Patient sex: F
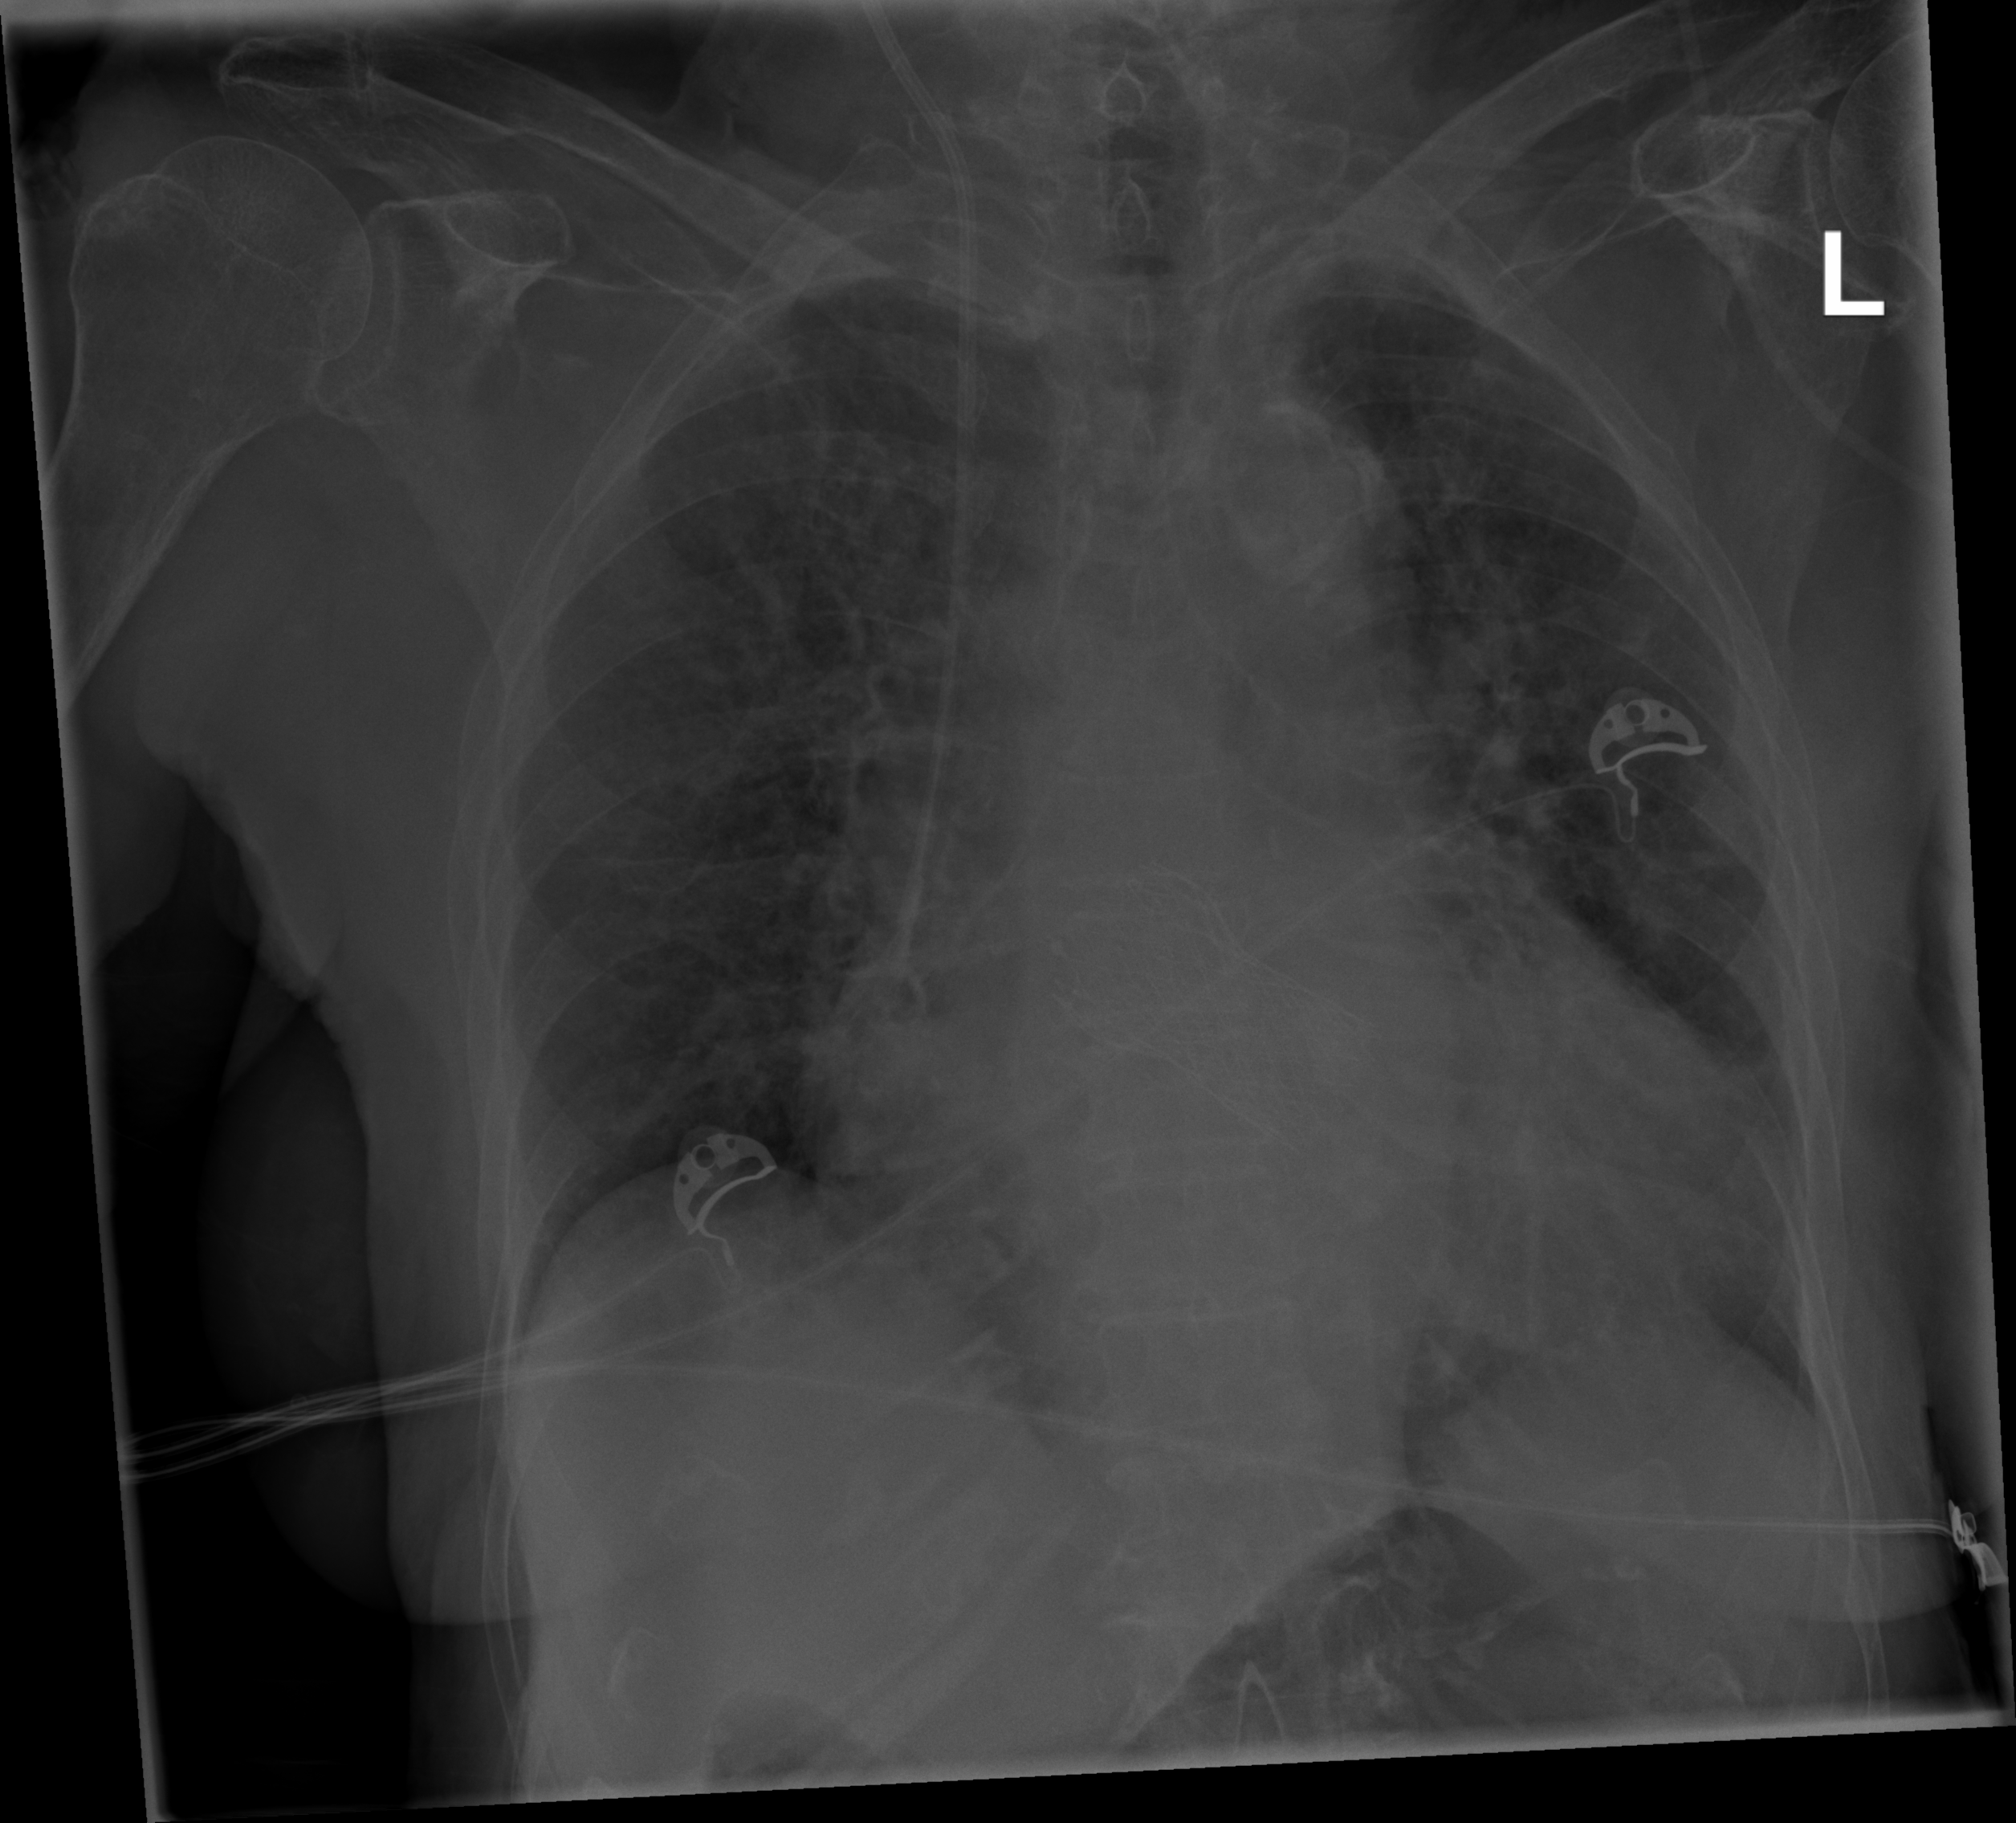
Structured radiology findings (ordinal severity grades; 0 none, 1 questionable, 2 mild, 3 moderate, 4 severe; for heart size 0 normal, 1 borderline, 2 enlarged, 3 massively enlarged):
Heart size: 2
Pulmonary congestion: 2
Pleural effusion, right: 0
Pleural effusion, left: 0
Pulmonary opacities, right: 0
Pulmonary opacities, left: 0
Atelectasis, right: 0
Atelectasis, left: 0